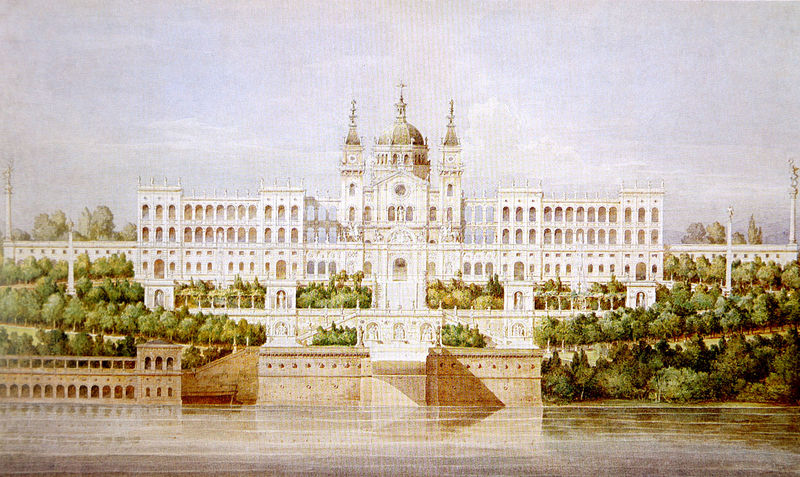
Titel: Entwurf zum Athenäum (heute Maximilianeum) in München
Künstler: Gottfried von Neureuther
Standort: München
Institution: Architekturmuseum der Technischen Universität
Schlagwörter: baum, blau, flügel, gemälde, himmel, meer, schatten, wasser, weiß, wolken, aquarell, bäume, fluss, grün, landschaft, ocker, see, ufer, braun, fenster, grau, hell, laterne, licht, säule, säulen, zeichnung, anlage, dach, gebäude, haus, park, parkanlage, schloss, weg, architektur, barock, spitze, stein, bild, öl, horizont, hügel, natur, spiegelung, weite, brücke, busch, büsche, gebüsch, gewässer, kirche, sonne, wege, reich, klassizismus, front, frontal, gotik, schön, wald, boot, turm, bassin, garten, stilleben, terrasse, ruhig, ansicht, bogen, fassade, vedute, mauer, allee, grafik, figuren, hafen, rundbogen, kai, kaimauer, kuppel, promenade, böschung, erhaben, luft, treppe, treppen, könig, spitz, symmetrie, gestreift, uhr, aufgang, hoch, galerie, bögen, eingang, loggia, gewölbe, helligkeit, kreuz, kuppeln, türme, palast, zentralperspektive, symmetrisch, druck, kuppe, stich, helm, herrscher, entwurf, fürst, arkaden, portal, skulpturen, alleen, plastiken, statuen, schattenwurf, kanzel, anwesen, rundbögen, obelisk, strassen, leicht, aquädukt, viadukt, pavillon, rampe, strahlend, terrassen, durchbrochen, botanik, parlament, majestätisch, anlegestelle, aufriss, kollonaden, mittelbau, versaille, horizontale, bogenfenster, westtürme, stick, bauschmuck, anbauten, kuppeldach, wassergraben, schlossansicht, neuschwanstein, schlossgarten, prächtig, baumbestanden, durchlick, fotografisch, loggien, luftig, skulptren, gro´ß, 1680, fluss  schloss, schlosd, wasserfront, majestätig, 1675